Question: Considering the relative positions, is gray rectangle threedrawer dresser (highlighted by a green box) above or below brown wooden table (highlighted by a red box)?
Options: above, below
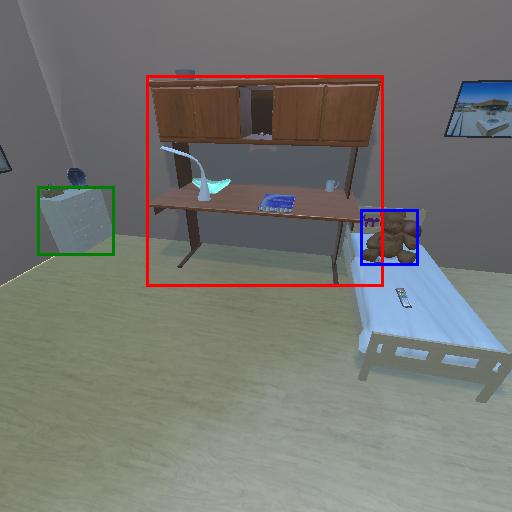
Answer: above